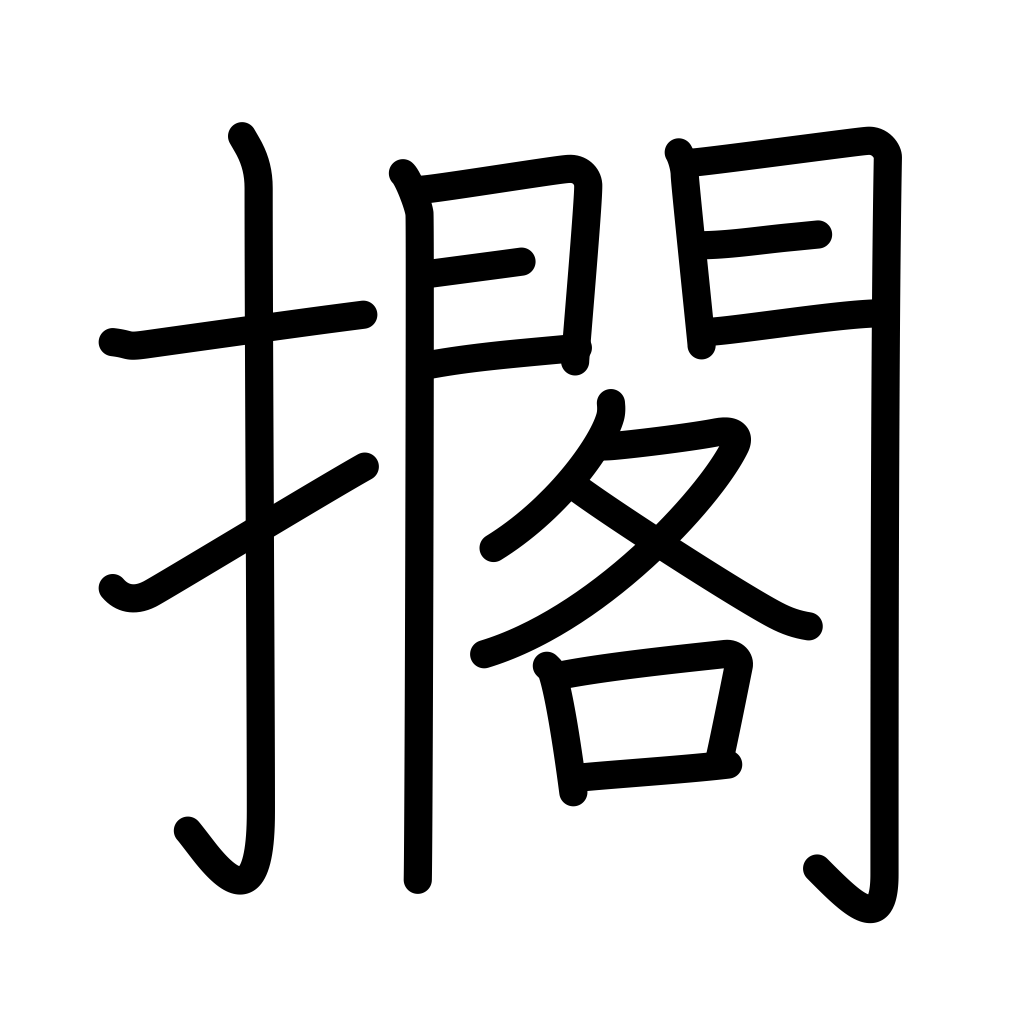
Meaning: lay down, put down